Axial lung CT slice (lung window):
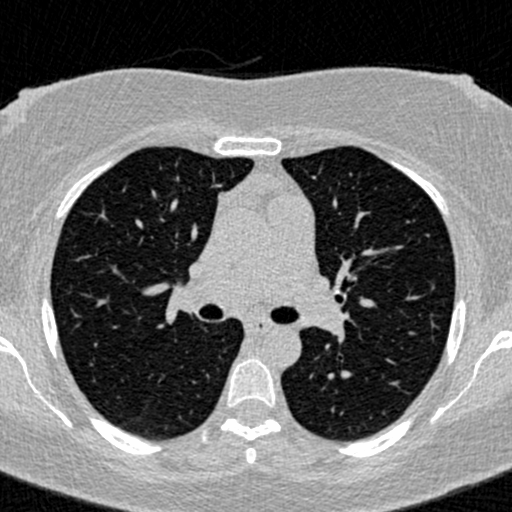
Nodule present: no